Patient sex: M
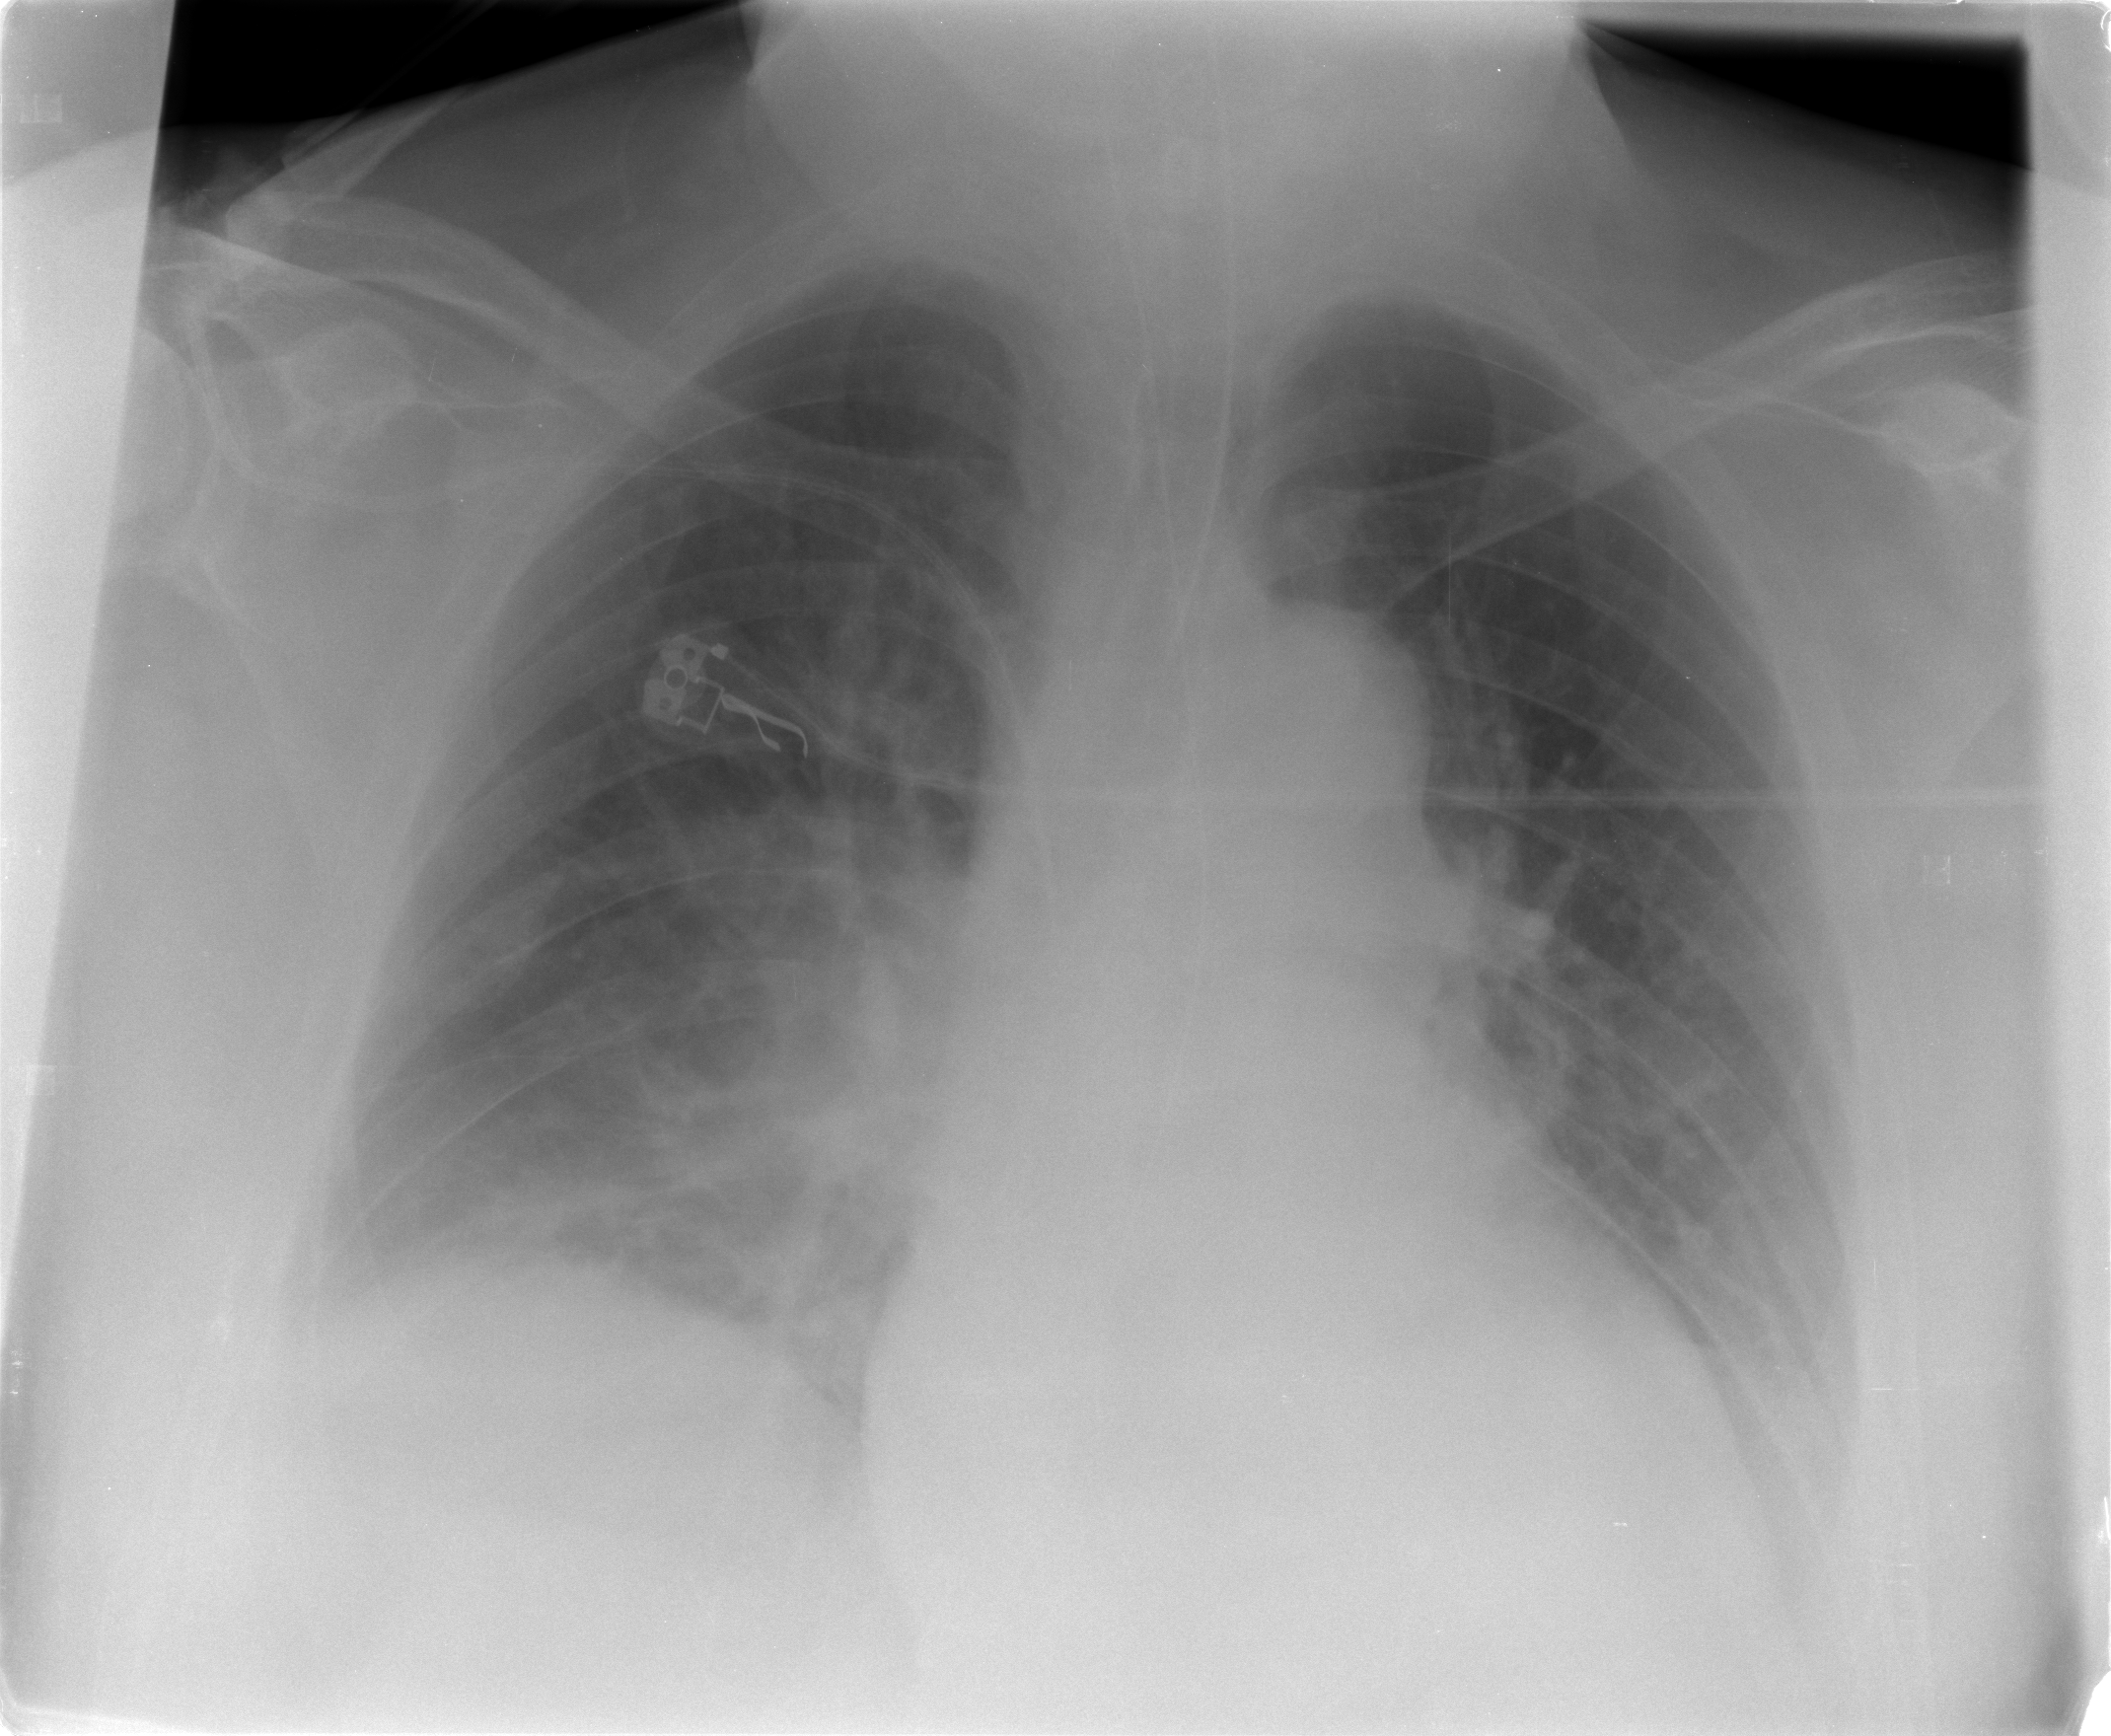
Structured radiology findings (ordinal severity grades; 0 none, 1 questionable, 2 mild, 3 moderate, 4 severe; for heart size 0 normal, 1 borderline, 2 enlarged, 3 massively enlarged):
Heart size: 0
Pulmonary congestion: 3
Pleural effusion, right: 2
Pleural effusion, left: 2
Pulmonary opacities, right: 1
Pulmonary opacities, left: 0
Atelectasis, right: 3
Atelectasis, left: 2